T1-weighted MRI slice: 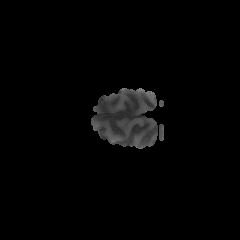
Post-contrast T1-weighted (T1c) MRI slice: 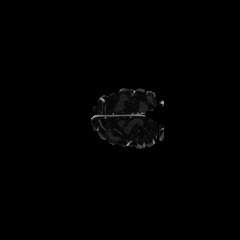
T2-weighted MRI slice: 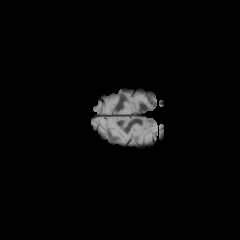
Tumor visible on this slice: no